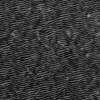
Label: not_dusty